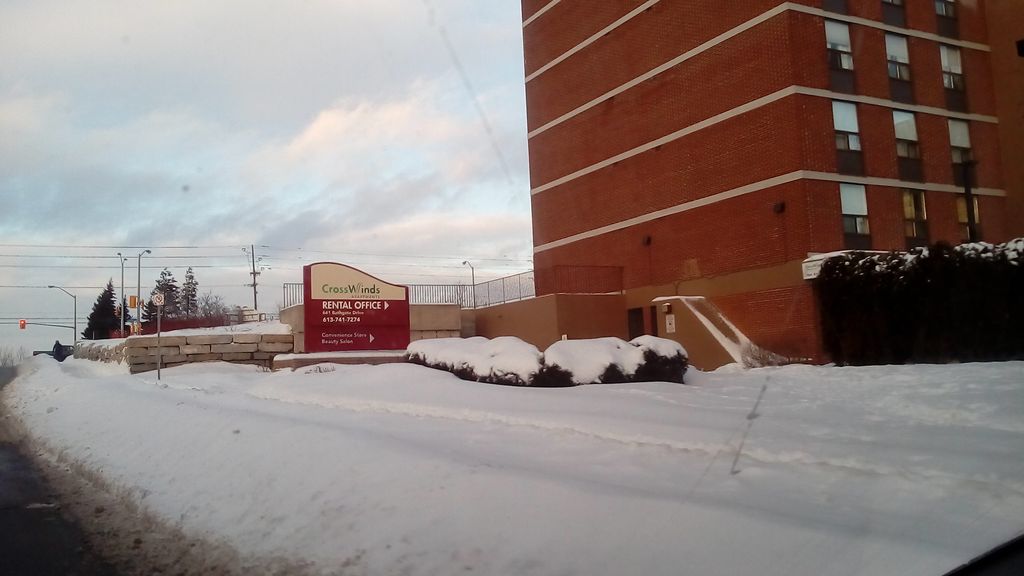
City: ottawa-gatineau